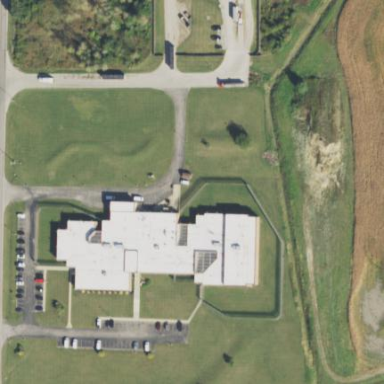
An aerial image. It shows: Prison.